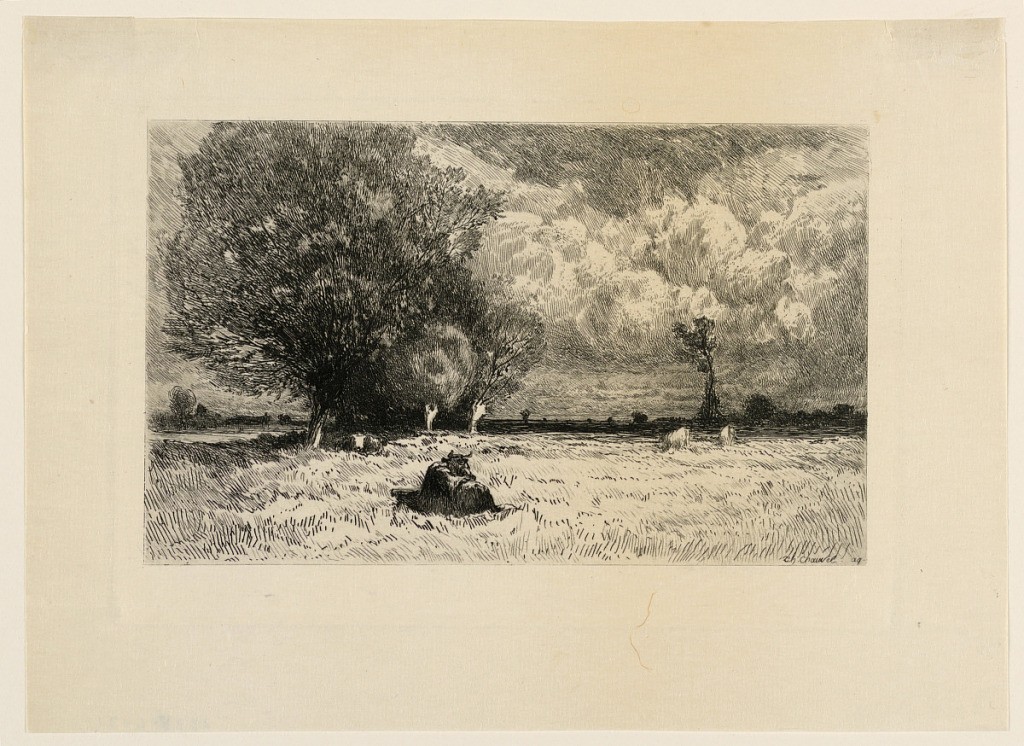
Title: Les Bord du Loing
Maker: Théophile-Narcisse Chauvel, French, 1831 - 1910
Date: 1877
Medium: Etching in black ink on cream colored paper
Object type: Print
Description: A cow lies in the foreground in a broad field. A copse of willows, left distance.